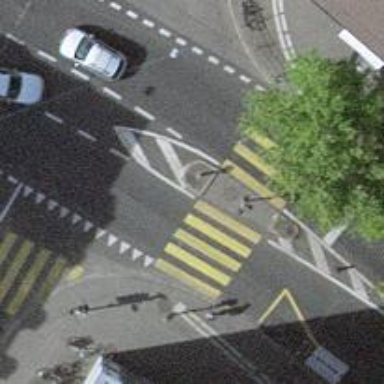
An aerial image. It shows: Crossing with traffic signals and pedestrian island.